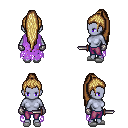
a pixel art fantasy rpg character, female body template, dark elf, purple skin, maroon tattered cape, magenta pants, blonde extra-long topknot hairstyle, metal gloves, white slippers, dagger, four views (front, back, left, right), 2x2 character sprite sheet, small pixel art, hard edges, no anti-aliasing